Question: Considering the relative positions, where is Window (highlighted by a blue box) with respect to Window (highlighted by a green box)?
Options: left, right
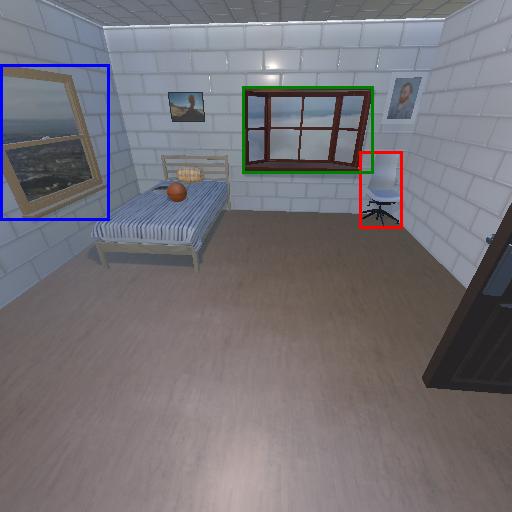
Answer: left